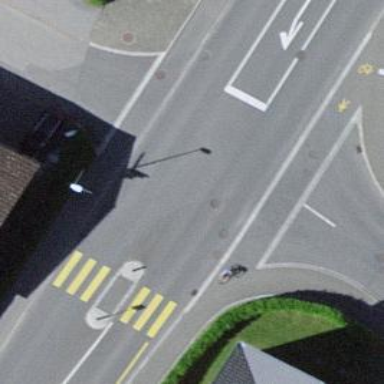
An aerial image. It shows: Asphalt cycleway.